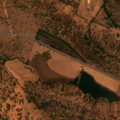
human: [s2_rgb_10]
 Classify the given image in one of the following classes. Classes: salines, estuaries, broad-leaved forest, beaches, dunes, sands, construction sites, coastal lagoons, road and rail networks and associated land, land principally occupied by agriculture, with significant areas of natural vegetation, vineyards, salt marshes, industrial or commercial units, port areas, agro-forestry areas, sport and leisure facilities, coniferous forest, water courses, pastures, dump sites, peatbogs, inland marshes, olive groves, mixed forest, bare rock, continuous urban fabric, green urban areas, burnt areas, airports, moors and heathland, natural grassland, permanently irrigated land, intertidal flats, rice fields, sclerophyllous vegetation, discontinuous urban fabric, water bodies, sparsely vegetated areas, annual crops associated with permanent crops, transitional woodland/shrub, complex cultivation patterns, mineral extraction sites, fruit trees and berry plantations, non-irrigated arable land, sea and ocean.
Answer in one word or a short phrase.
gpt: non-irrigated arable land, agro-forestry areas, broad-leaved forest